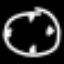
Label: clock